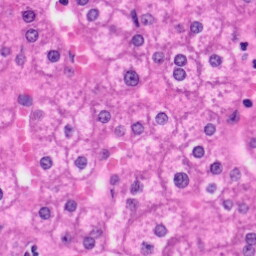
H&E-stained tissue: Liver